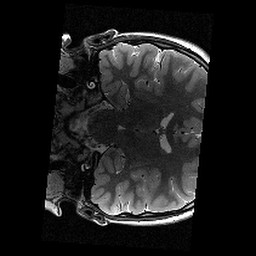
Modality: T2w
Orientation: coronal
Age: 11
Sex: male
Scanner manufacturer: siemens
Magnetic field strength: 3 T
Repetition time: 9.23 s
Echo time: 0.067 s